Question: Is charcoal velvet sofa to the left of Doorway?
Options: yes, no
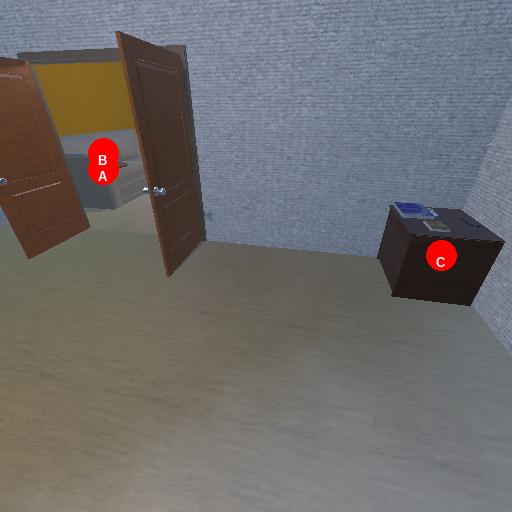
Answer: yes